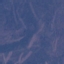
Land use / land cover: HerbaceousVegetation